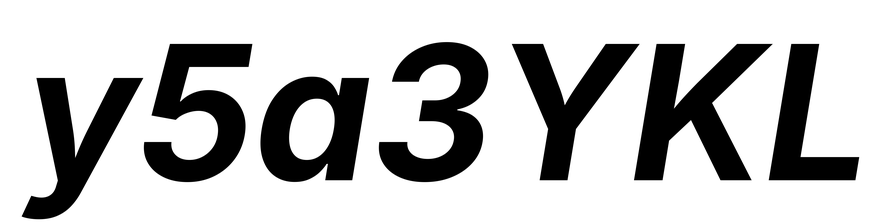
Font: Inter-Italic_Bold_Italic